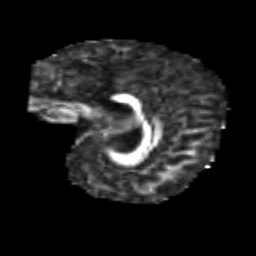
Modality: FA
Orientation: sagittal
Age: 6
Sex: female
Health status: healthy